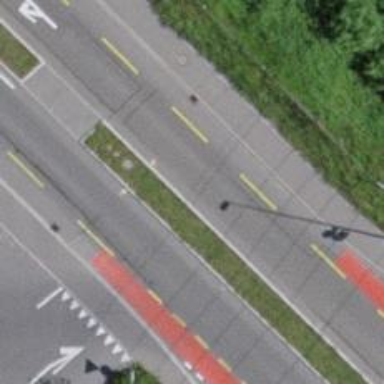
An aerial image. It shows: Secondary road with asphalt surface and dedicated cycle lane.